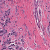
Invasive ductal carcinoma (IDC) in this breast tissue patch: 1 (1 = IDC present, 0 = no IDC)